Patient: sex F, age 66
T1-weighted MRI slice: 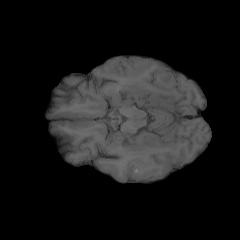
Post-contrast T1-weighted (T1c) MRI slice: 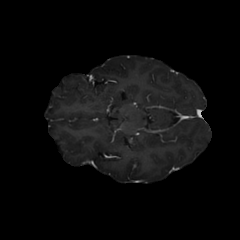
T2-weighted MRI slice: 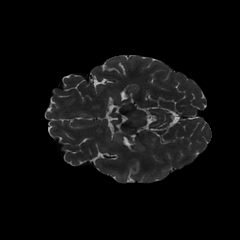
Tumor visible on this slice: yes
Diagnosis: Glioblastoma, IDH-wildtype
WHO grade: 4